Question: Is it good practice to have interceptors to manage transactions?
I have a strong point though that it is equivalent to begin and commit in the action itself.
Why should I use interceptor managed transactions at all?

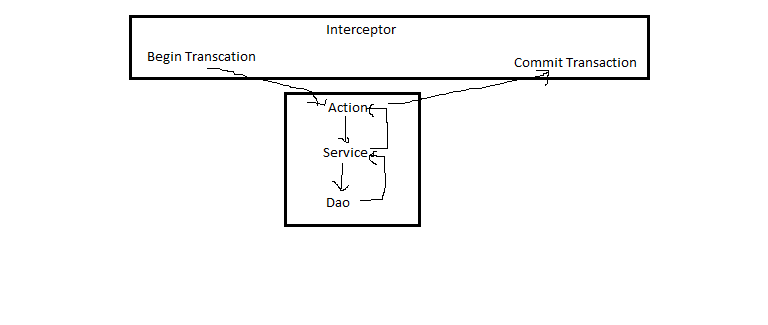
Answer: It's not bad practice, for example Spring framework uses aspects for 'auto-begin' and 'auto-commit' transactions using '@Transactional' annotation.
'''
Why should I use interceptor managed transactions at all?
'''
It reduces a lot of boilerplate code: opening connection, beginning transaction, committing transaction and closing connection.
But if you want to write your own transaction manager using interceptors - beware of concurrency issues
According to image you posted:
It's better not to expose transaction management from Service layer. It's better if your presentation layer don't know anything about Transaction management. So try to encapsulate your transaction management code in service layer or in DAO layer. If your presentation layer manages transaction and service layer is not, it's mean your services is not self-contained, and they can be reused by other client only if client provide some transaction management logic.
From Comments:
> Better is to put transaction management code to service layer, because
service layer usually performs some business level operations, which
must be performed within one transaction. So your service method can
use 2 or more DAOs to perform all DB operations in one transaction.
Sorry, there is no links - I tell it your from my experience.